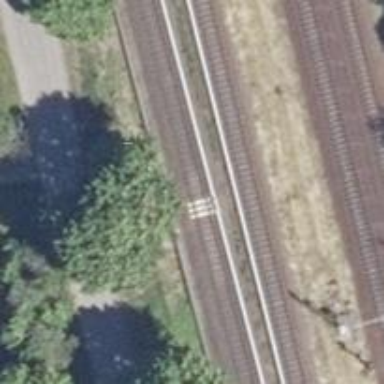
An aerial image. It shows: Railway signal.